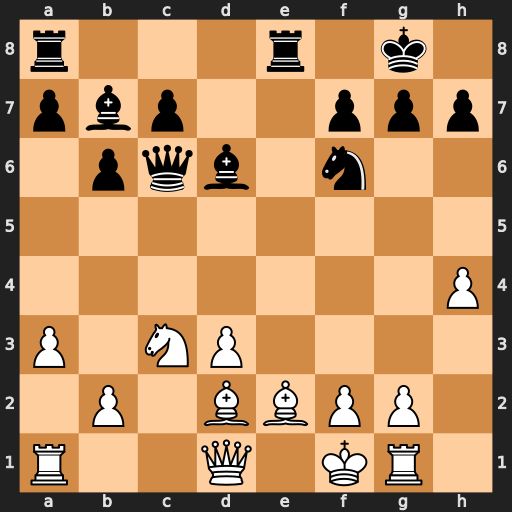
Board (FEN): r3r1k1/pbp2ppp/1pqb1n2/8/7P/P1NP4/1P1BBPP1/R2Q1KR1
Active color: w
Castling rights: -
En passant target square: -
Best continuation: Bf3 Qd7 Bxb7